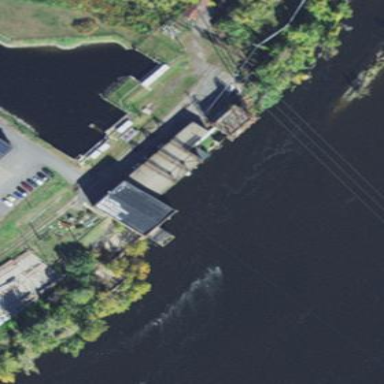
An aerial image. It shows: Building with hydro power generator.